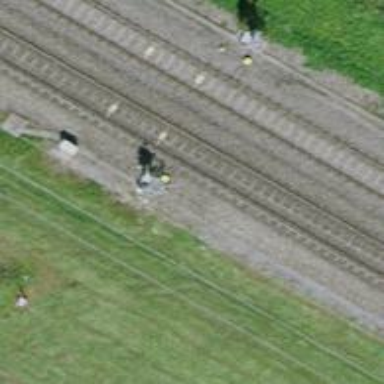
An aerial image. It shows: Railway signal.